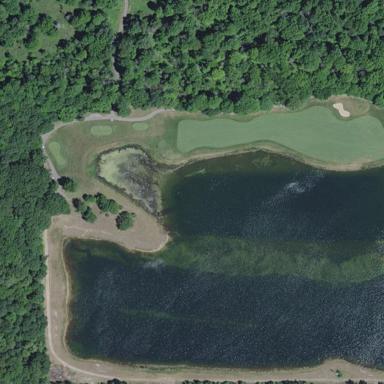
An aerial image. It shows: Water hazard on golf course.